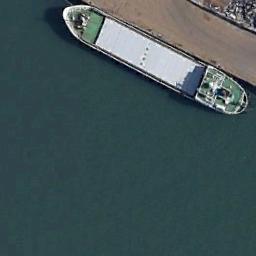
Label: ship